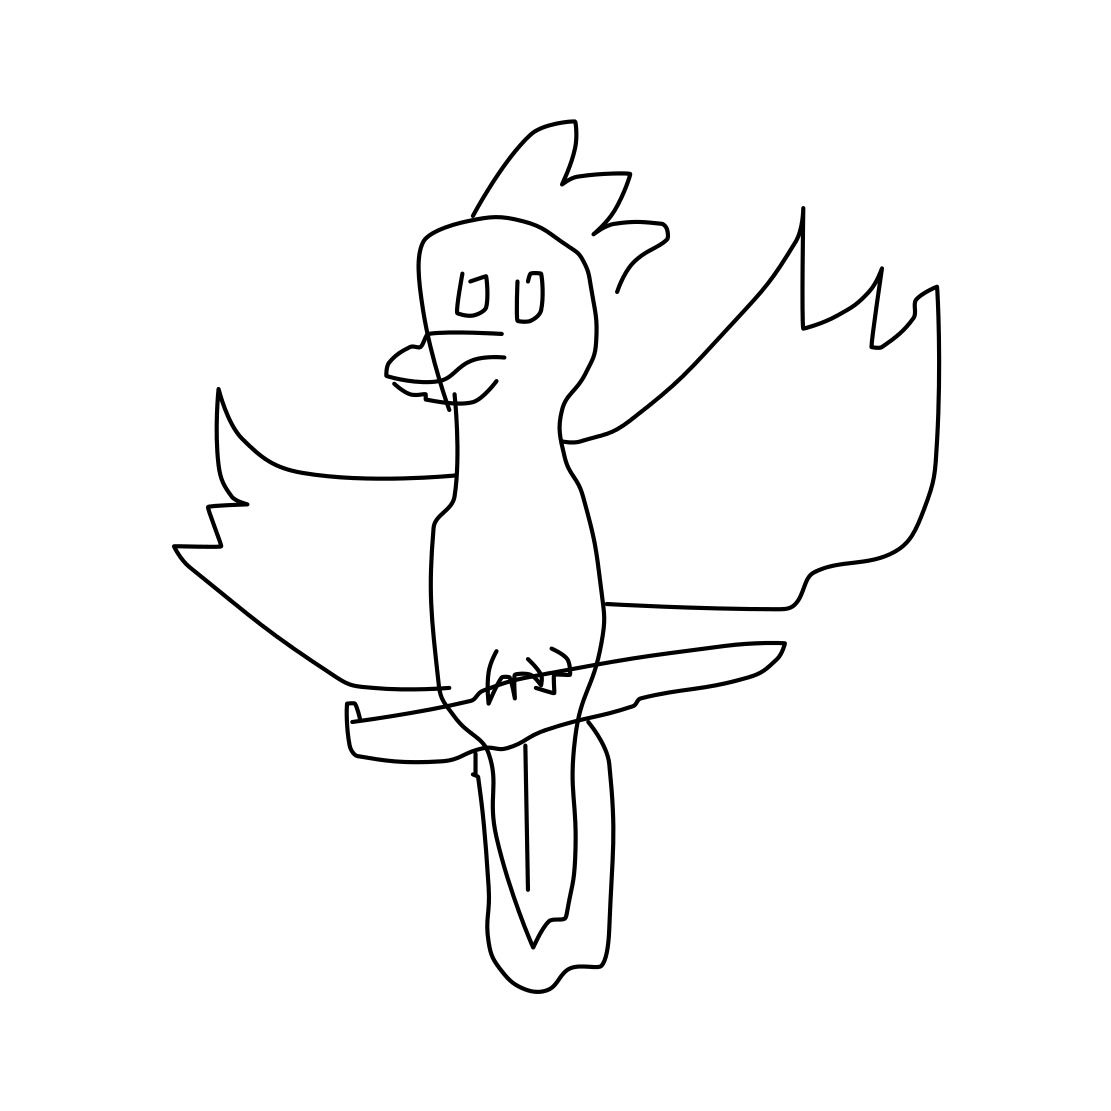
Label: parrot